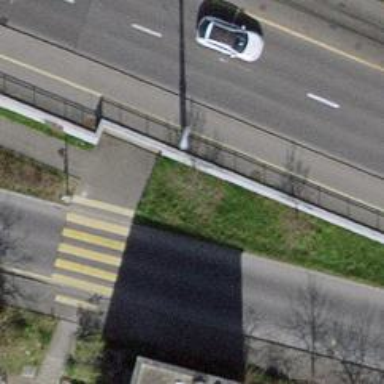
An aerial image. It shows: Guard rail.